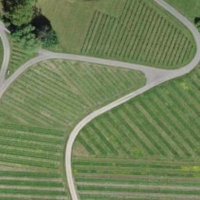
EUNIS habitat code: 40
Species observed at this site:
Aegopodium podagraria